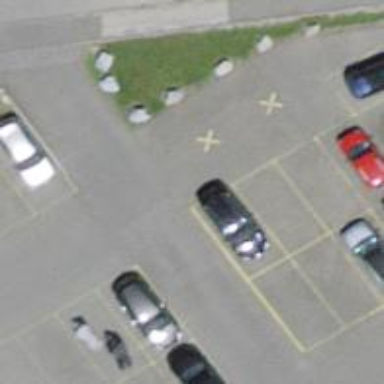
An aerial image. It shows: Road serving as parking aisle.